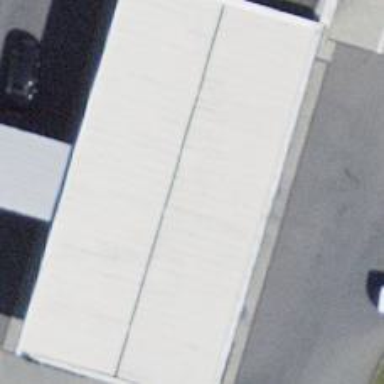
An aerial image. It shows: Fuel station.